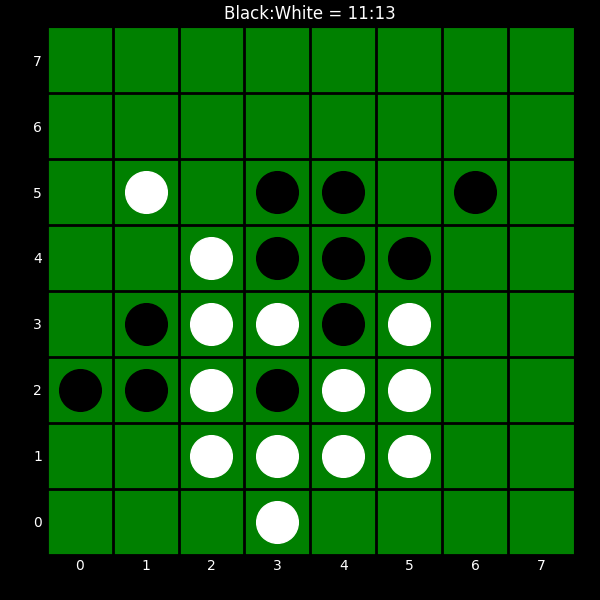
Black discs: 11
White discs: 13